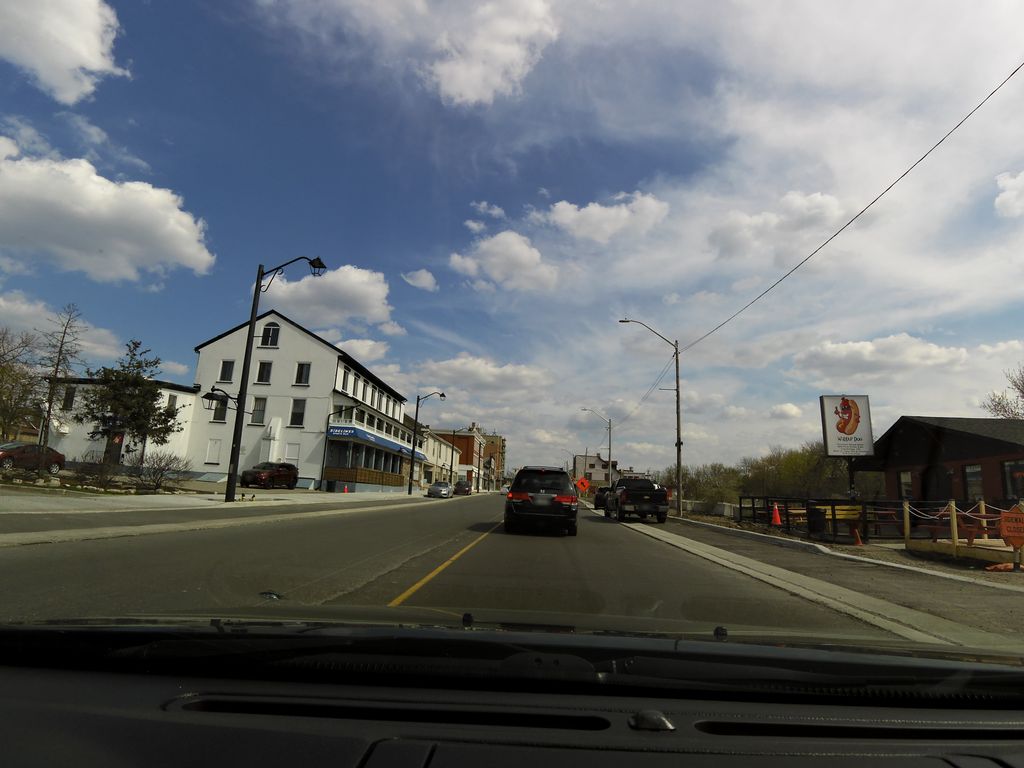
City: kitchener-waterloo